【题型】选择题　【知识点】平面几何　【难度】easy
已知：如图, $\triangle ABC$ 三边上点 $D$、$E$、$F$, 满足 $DE // BC$, $EF // AB$, 那么下列等式中, 成立的是( )

\begin{center}

\end{center}

A. $\frac{DE}{EF} = \frac{AE}{EC}$

B. $\frac{AD}{DB} = \frac{BF}{FC}$

C. $\frac{DE}{EF} = \frac{AB}{BC}$

D. $\frac{AD}{DB} = \frac{BF}{BC}$
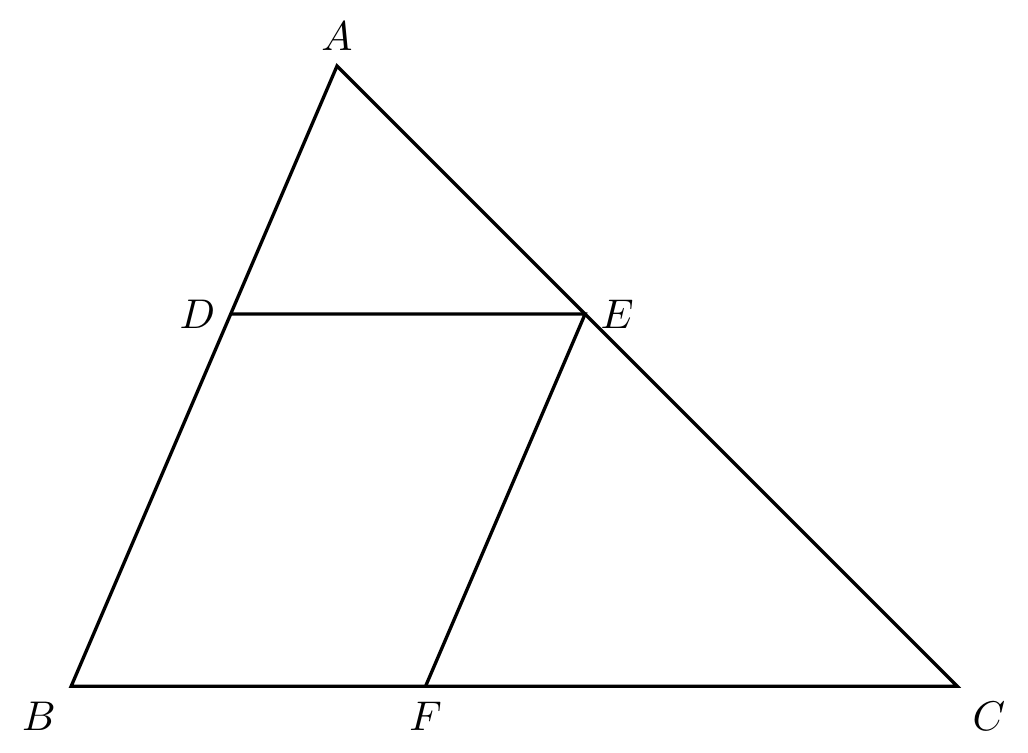
【解答】
解：$\because$ $DE // BC$, $EF // AB$,

$\therefore$ $\angle ADE = \angle B = \angle EFC$, $\angle AED = \angle C$,

$\therefore$ $\triangle ADE \sim \triangle EFC$,

$\therefore$ $\frac{DE}{CF} = \frac{AE}{EC}$, 故 A 错误；

$\frac{AD}{EF} = \frac{DE}{CF}$,

$\because$ $DE // BC$, $EF // AB$,

$\therefore$ 四边形 $BDEF$ 是平行四边形,

$\therefore$ $BD = EF$, $DE = BF$,

$\therefore$ $\frac{AD}{BD} = \frac{BF}{FC}$, 故 B 正确；

$\therefore$ $\frac{AB}{BC} = \frac{AD}{DE}$, 故 C 错误；

$\frac{AD}{DB} = \frac{AE}{CE} = \frac{BF}{CF}$, 故 D 错误,

故选：B。